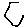
Label: hexagon